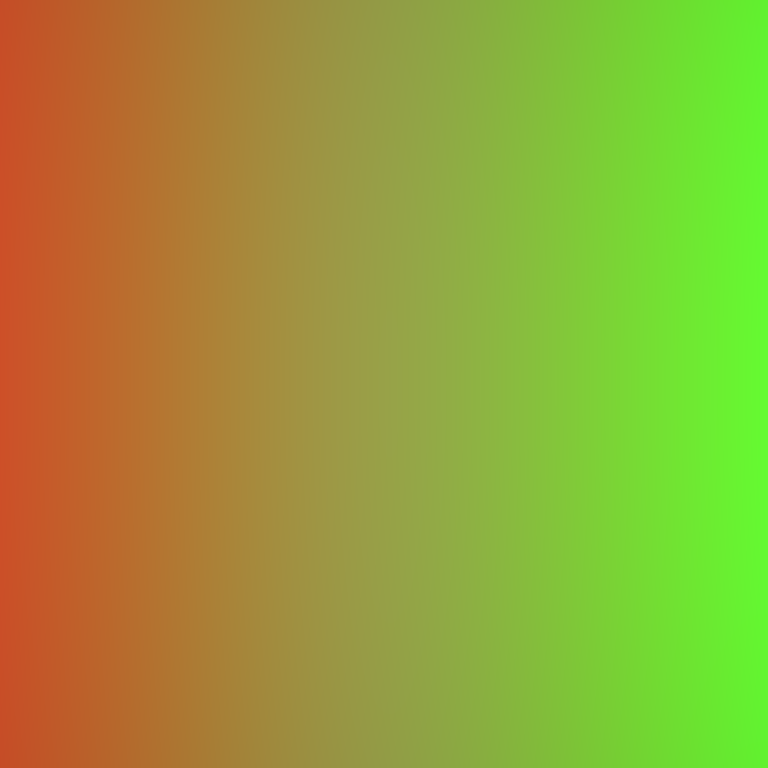
Abstract light effect, smooth gradient from warm orange to bright green, calm atmosphere, soft glow, no room, no furniture, no objects.